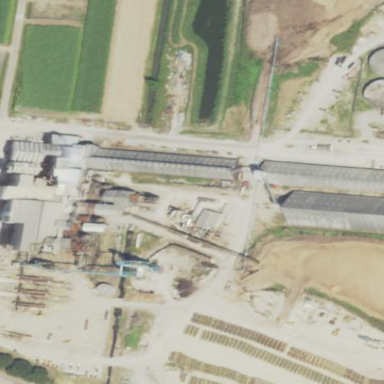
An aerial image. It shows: Industrial area with sugar refinery. The works are man-made.